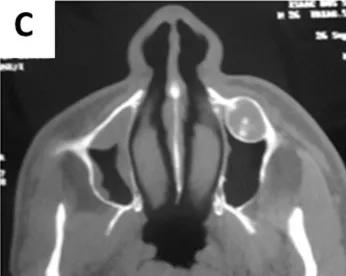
Panoramic radiograph. (C) Note lesion in the maxilla associated with hyperdense foci and extended to the maxillary sinus.
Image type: radiology (ct)